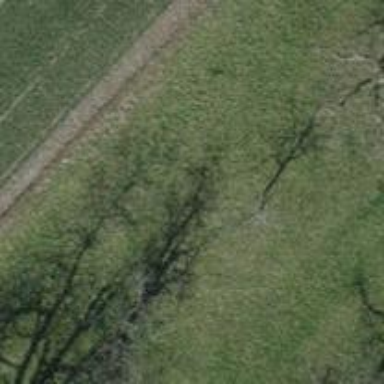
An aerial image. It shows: Agricultural area with deciduous broadleaved trees.